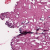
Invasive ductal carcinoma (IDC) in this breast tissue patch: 0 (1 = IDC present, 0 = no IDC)